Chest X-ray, PA view. Patient: 34 years old, sex M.
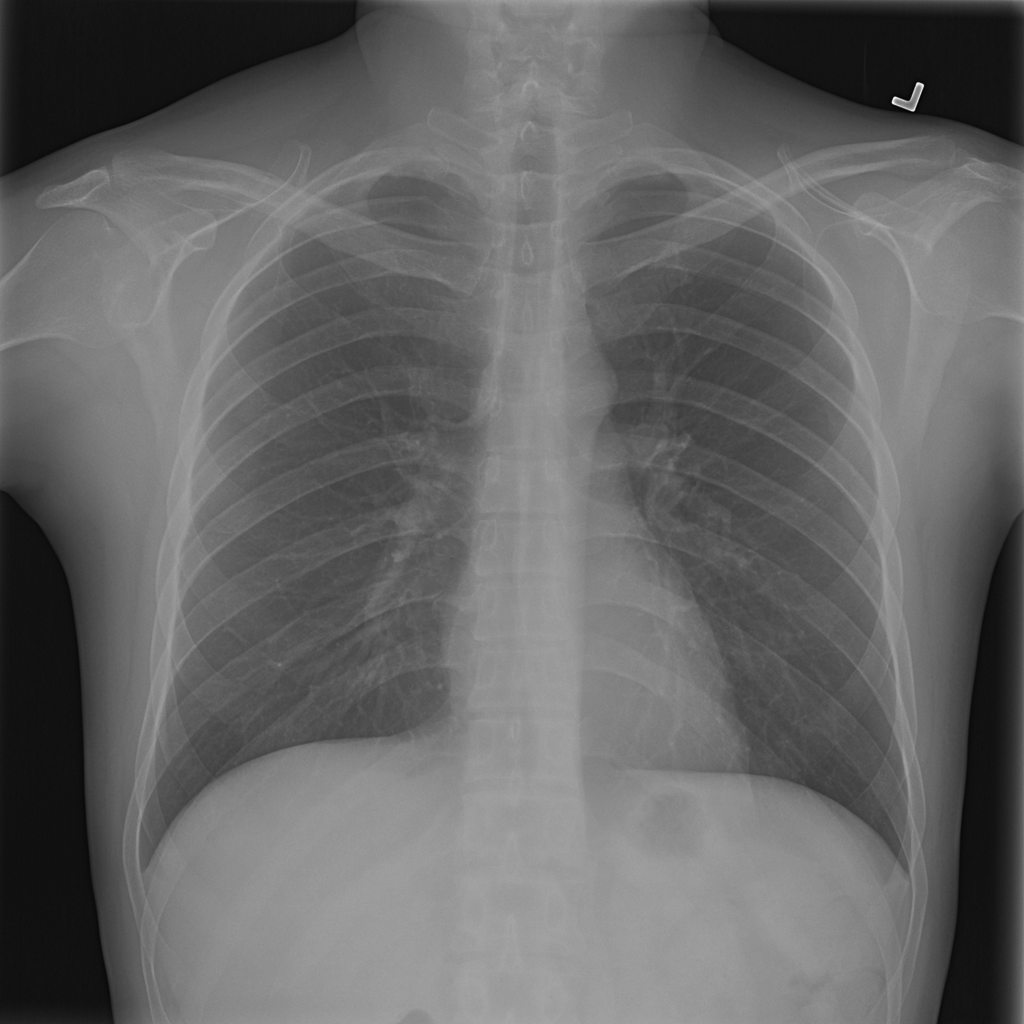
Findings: No Finding